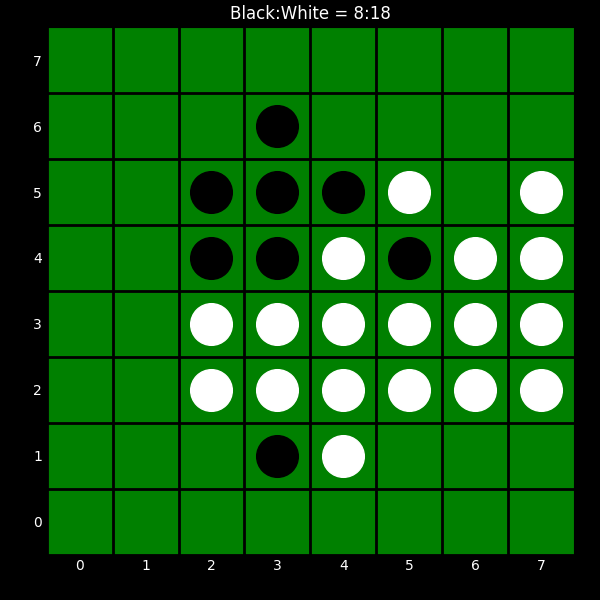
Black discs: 8
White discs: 18